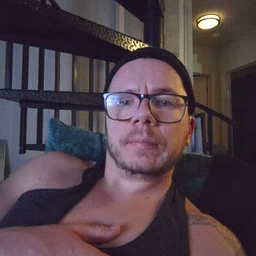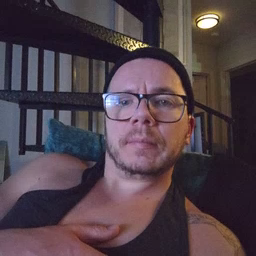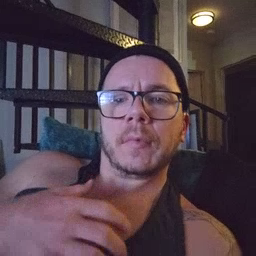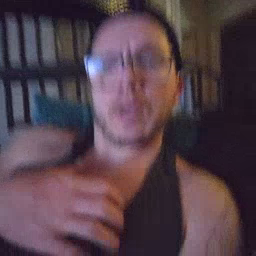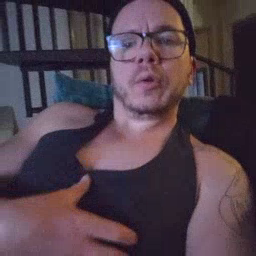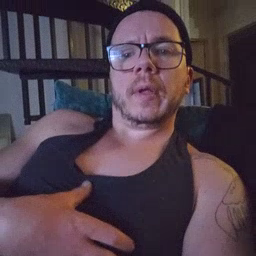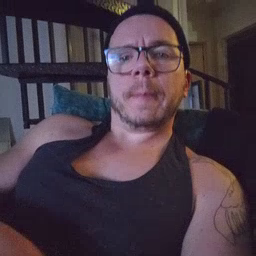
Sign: hungry